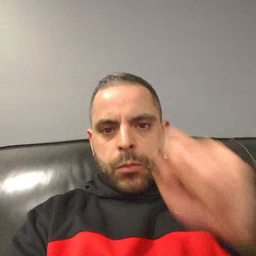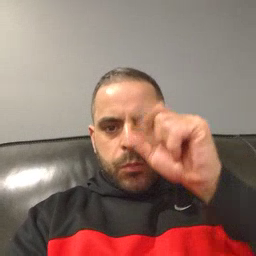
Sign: wake